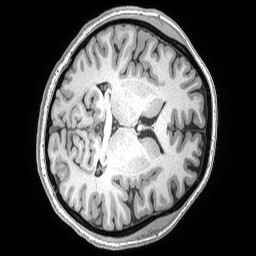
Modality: T1w
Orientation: axial
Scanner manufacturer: siemens
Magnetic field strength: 3 T
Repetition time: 2.53 s
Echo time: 0.00169 s